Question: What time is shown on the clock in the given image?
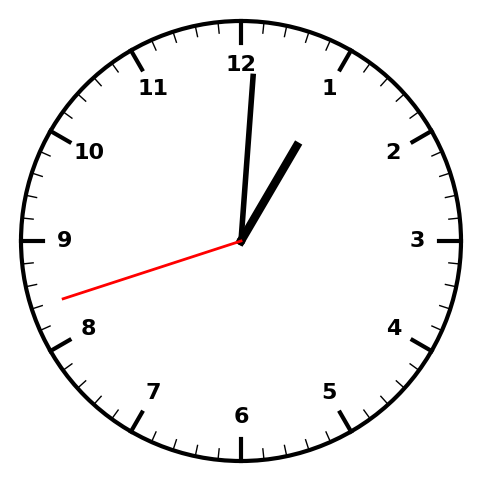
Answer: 01:00:42